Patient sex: M
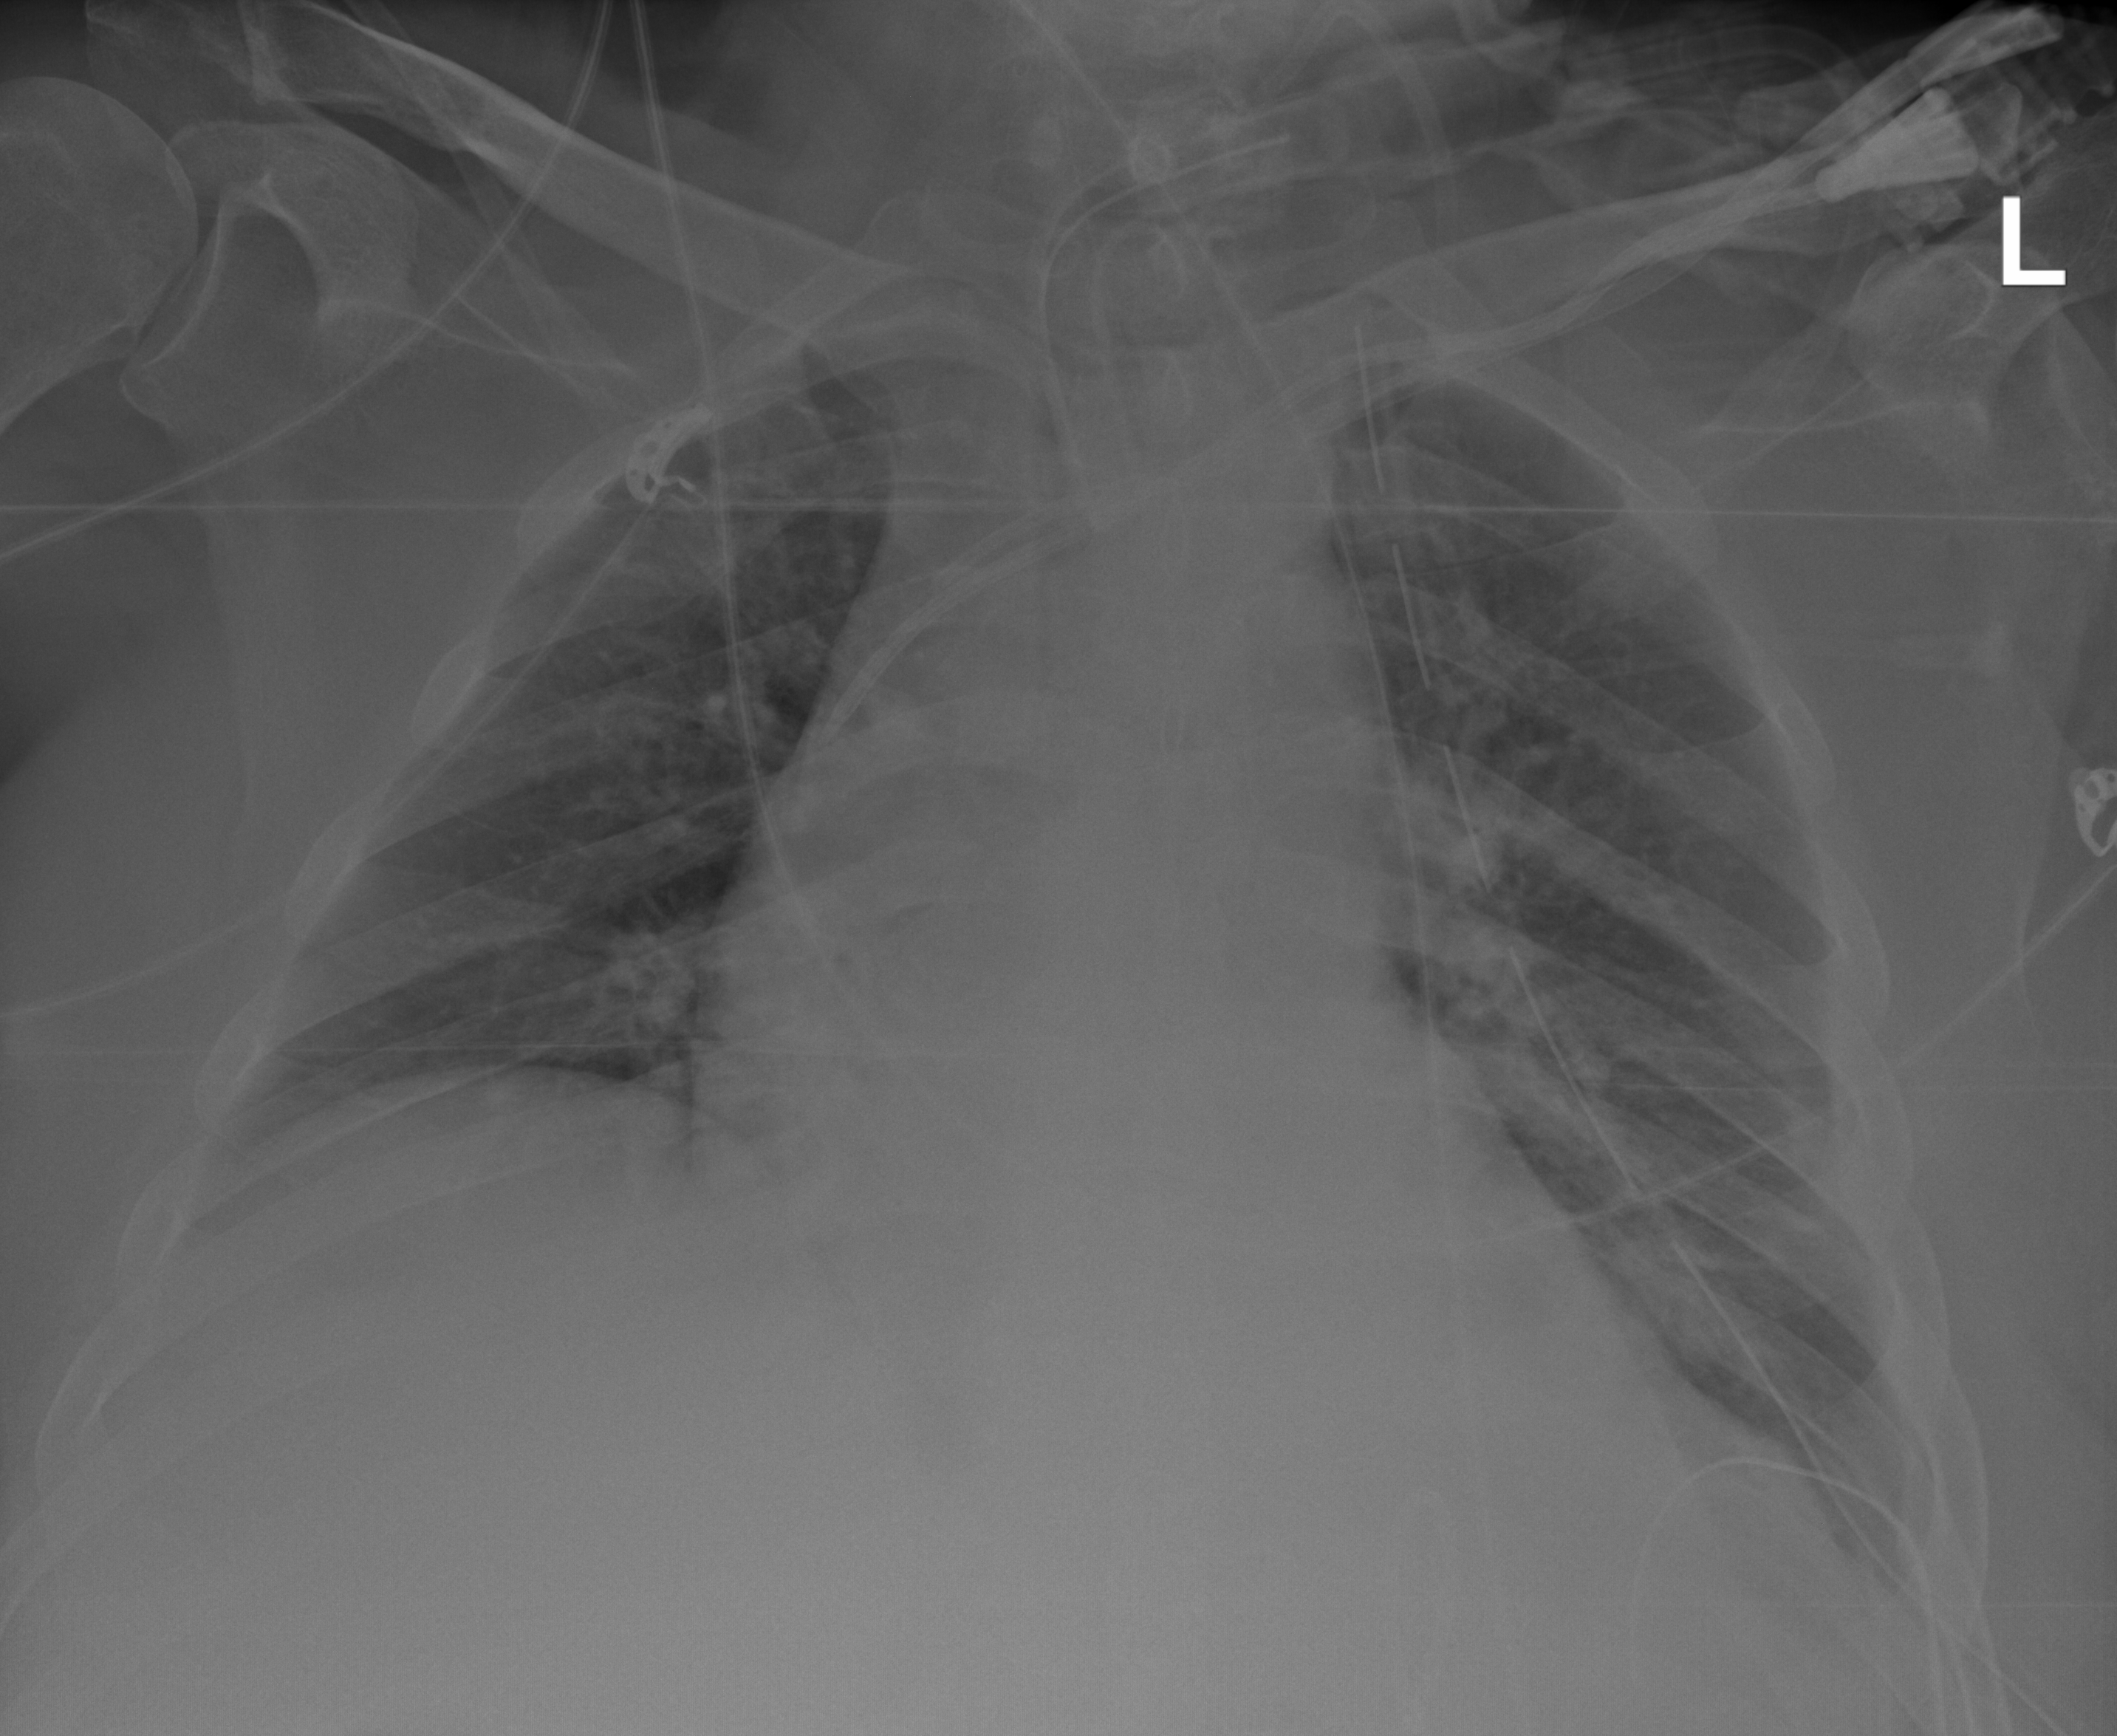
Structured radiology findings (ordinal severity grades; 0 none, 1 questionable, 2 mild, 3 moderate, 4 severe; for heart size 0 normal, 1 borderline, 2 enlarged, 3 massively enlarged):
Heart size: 2
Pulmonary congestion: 0
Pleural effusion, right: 2
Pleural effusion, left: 1
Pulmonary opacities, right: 0
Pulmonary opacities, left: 0
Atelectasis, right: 1
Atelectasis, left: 0